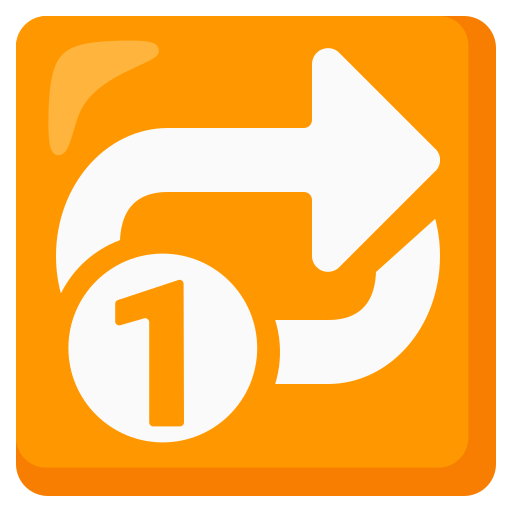
Emoji: 🔂